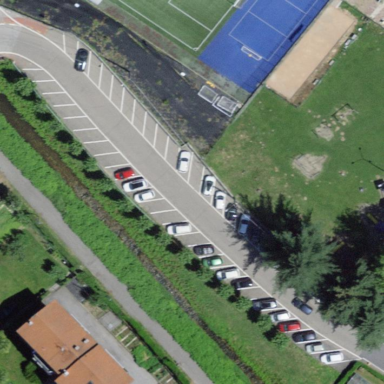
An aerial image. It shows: Street side parking area.